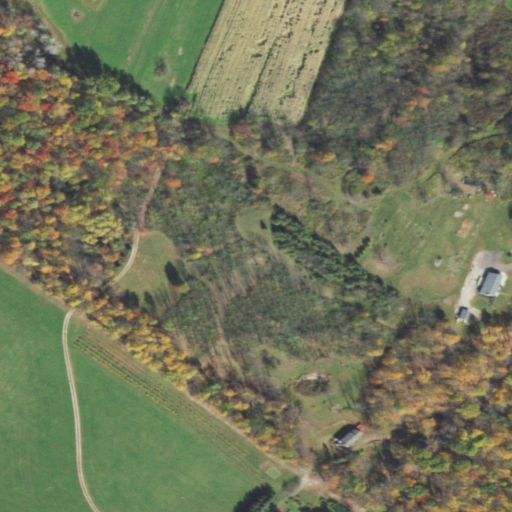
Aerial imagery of mountain in Pennsylvania named Supko Hill containing deciduous forest, pasture, open development, mixed forest, and low intensity development